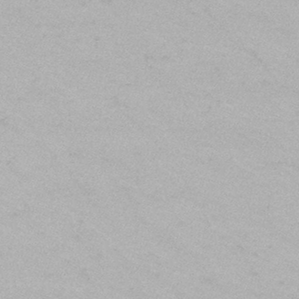
Label: frost